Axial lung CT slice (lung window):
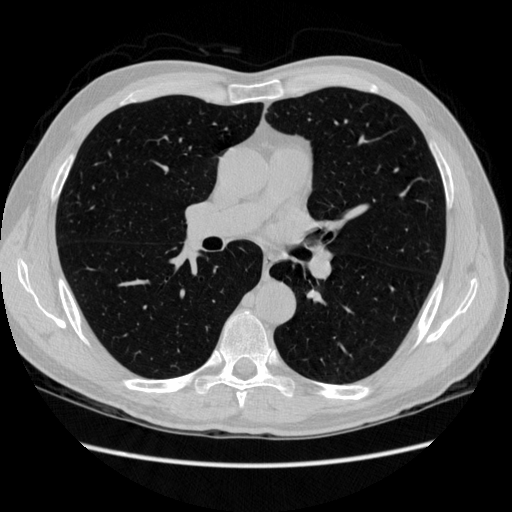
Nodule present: no